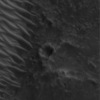
Label: not_dusty